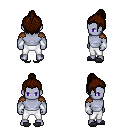
a pixel art fantasy rpg character, male body template, dark elf, purple skin, leather shoulder armor, white pants, brown short topknot hairstyle, white cloth bracers, gray slippers, four views (front, back, left, right), 2x2 character sprite sheet, small pixel art, hard edges, no anti-aliasing